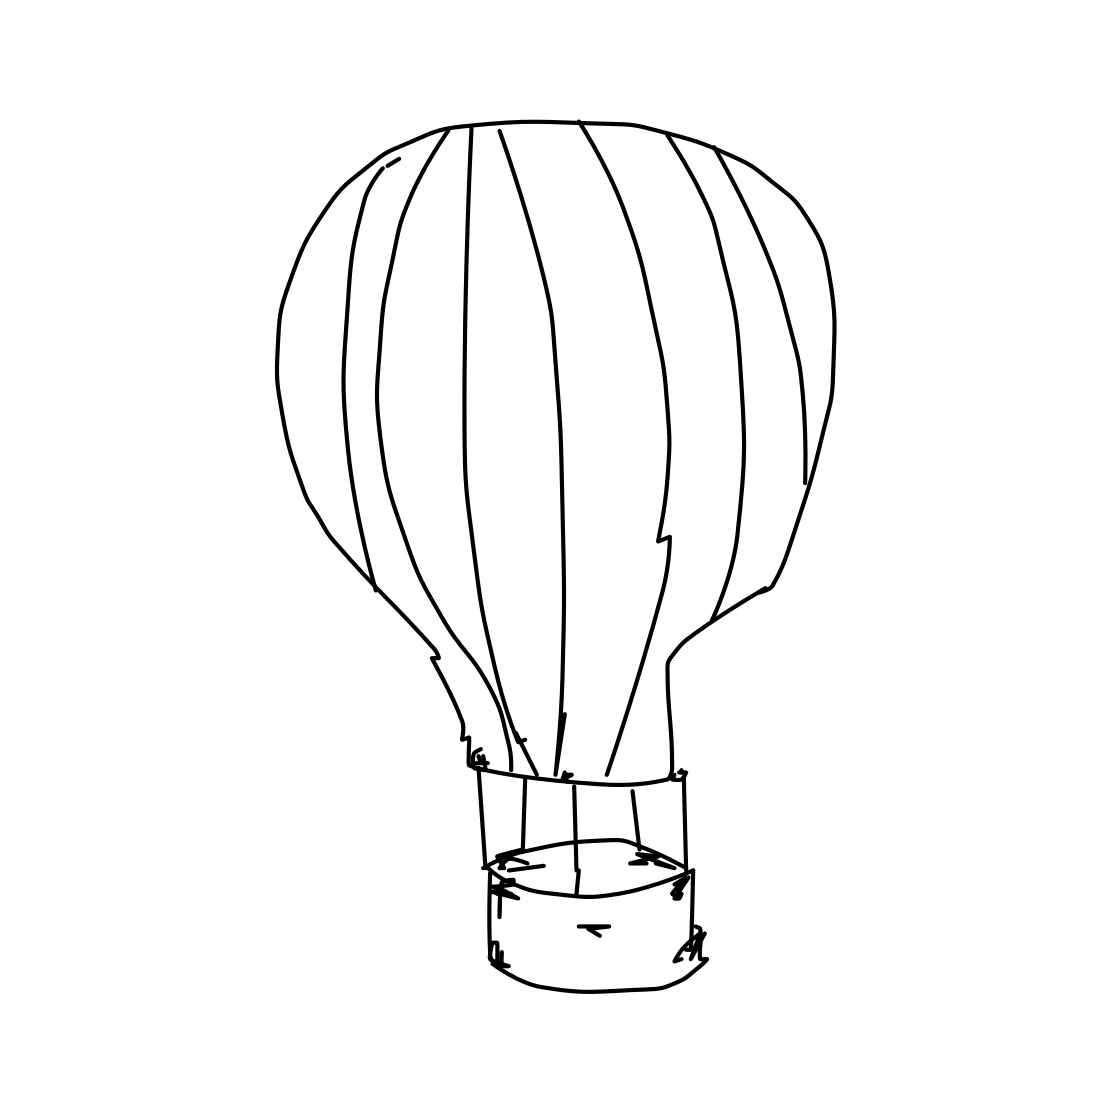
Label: hot air balloon